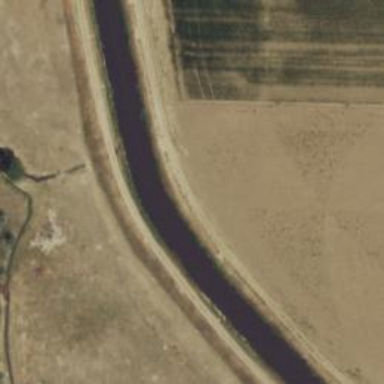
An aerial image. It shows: Canal.